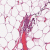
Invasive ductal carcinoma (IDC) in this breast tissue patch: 0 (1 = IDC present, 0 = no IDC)